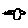
Label: bird